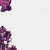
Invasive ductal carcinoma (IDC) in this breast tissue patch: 0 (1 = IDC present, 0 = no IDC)